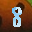
Label: 8